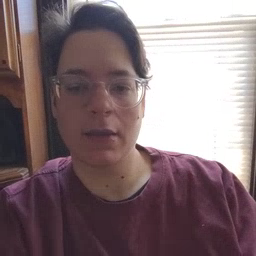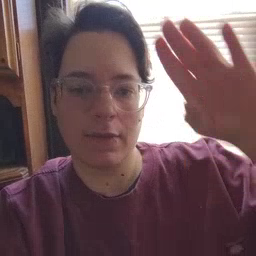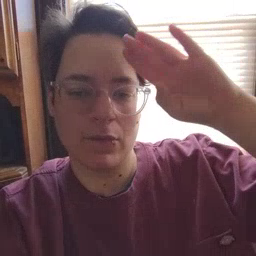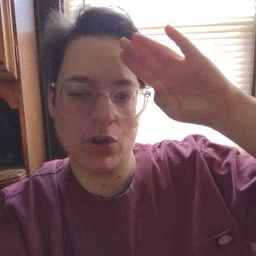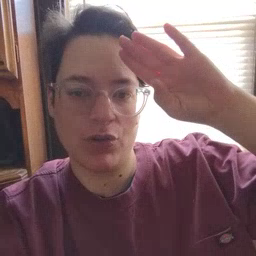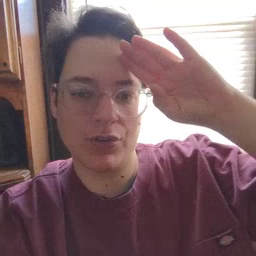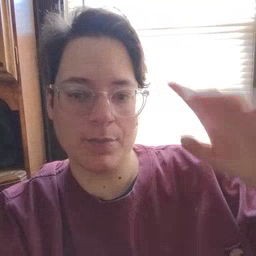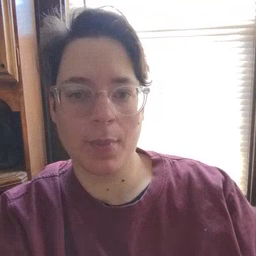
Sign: fireman